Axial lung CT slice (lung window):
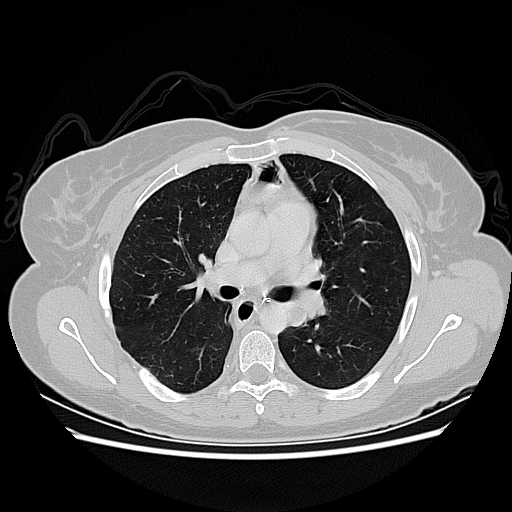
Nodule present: no